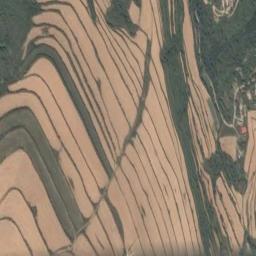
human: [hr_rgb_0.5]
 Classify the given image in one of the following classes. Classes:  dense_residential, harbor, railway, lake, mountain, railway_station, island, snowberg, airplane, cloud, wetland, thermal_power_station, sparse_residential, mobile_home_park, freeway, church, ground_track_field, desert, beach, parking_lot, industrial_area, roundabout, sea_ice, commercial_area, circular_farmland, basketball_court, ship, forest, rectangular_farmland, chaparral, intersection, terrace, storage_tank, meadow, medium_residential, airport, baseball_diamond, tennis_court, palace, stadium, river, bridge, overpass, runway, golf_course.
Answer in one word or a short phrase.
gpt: terrace